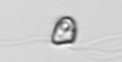
Label: flagellate_morphotype1